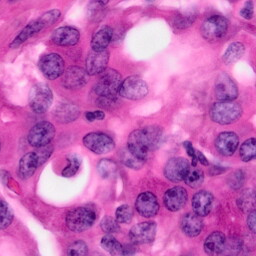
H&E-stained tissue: Pancreatic